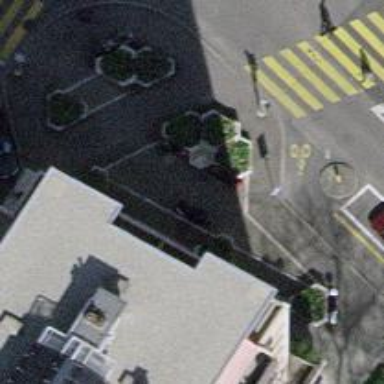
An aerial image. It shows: Pedestrian path with asphalt surface.